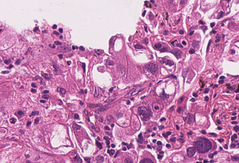
Tumor epithelial tissue: yes
Tumor-associated stroma tissue: yes
Normal tissue: no